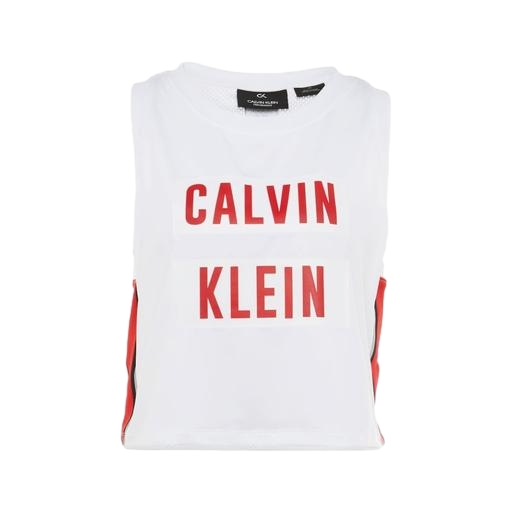
branded tank-top, white track crop tank top, white colorblocked tank top, white background